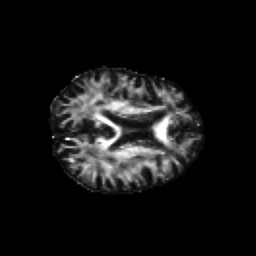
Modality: FA
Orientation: axial
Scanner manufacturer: siemens
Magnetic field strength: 3 T
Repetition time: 6.8 s
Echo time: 0.093 s